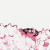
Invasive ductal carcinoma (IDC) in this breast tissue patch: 0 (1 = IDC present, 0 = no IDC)